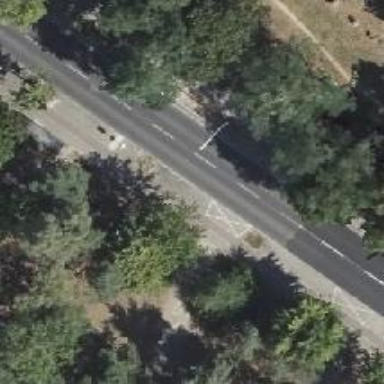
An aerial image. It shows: Footway along the road.